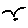
Label: bird